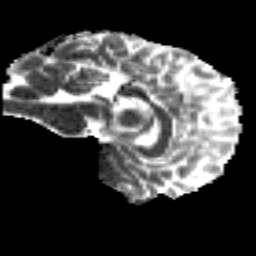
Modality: MD
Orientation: sagittal
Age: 24
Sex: male
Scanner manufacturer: siemens
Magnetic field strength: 3 T
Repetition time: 8.8 s
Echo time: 0.085 s